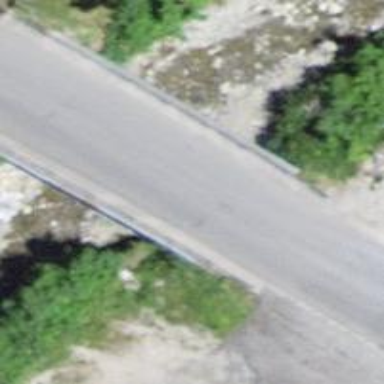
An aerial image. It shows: Tertiary road with bridge.